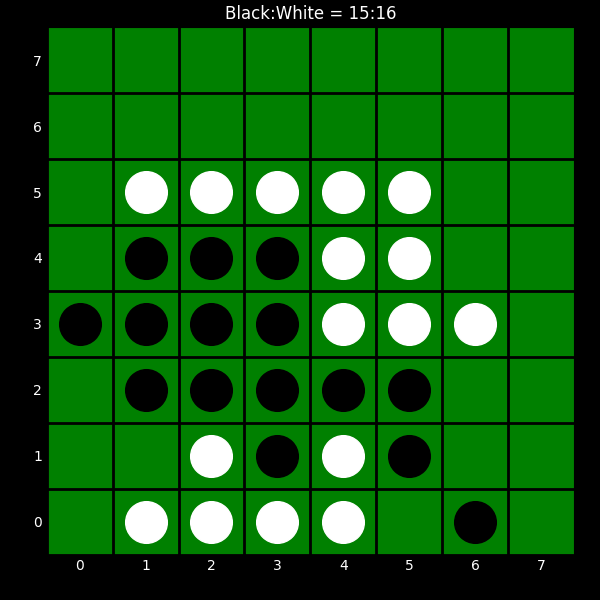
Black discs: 15
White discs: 16